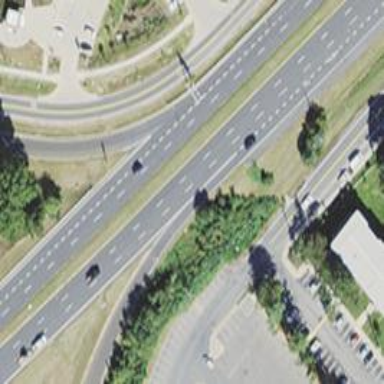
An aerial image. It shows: Trunk link highway.